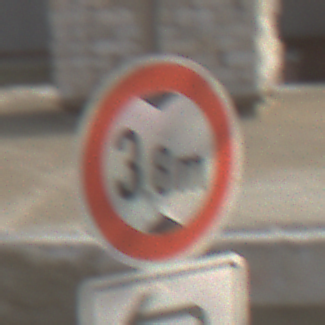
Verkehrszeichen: TatsaechlicheHoehe
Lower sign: RichtungsangabeDurchPfeile2
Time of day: MorningAfternoon
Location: Outdoor (Urban)
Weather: PartlyCloudy
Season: NotSpecified
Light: Natural